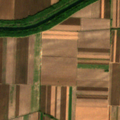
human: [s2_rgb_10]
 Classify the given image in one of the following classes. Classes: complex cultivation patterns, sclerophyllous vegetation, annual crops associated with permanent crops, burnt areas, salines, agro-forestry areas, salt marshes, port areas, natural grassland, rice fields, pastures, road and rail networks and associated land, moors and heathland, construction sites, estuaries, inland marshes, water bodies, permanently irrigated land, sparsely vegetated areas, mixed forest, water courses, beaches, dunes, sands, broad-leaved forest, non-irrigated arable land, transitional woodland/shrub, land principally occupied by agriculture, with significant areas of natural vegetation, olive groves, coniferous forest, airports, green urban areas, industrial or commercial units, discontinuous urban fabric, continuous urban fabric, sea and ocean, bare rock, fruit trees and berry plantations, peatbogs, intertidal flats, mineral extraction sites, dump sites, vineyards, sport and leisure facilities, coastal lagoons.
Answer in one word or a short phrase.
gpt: non-irrigated arable land, water courses